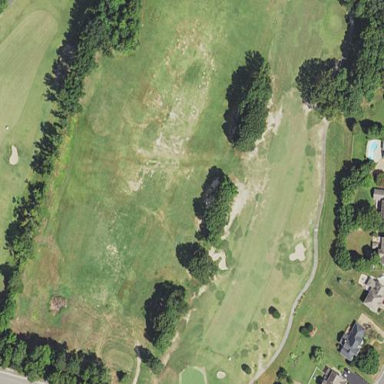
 part of golf course for the sport of golf."